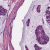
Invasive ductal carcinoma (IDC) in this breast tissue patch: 1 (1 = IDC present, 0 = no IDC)